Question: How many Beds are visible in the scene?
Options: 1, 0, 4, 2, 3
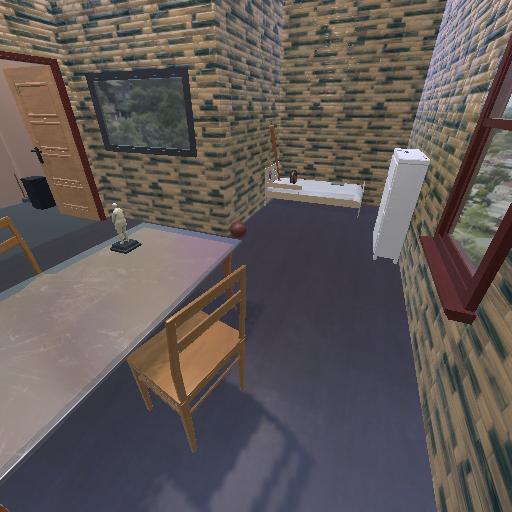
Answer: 1